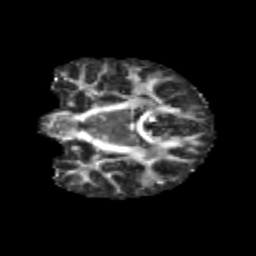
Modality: FA
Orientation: coronal
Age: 11
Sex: male
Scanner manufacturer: siemens
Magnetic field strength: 3 T
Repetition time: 3.8 s
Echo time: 0.07 s